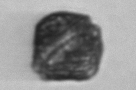
Label: Scrippsiella